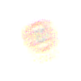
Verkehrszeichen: BeginnZone20
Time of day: Night
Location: Outdoor (Nature)
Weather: Clear
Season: NotSpecified
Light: Natural